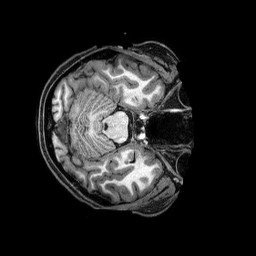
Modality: T1w
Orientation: axial
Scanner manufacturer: philips
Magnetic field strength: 3 T
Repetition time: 2.5 s
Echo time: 0.0057 s